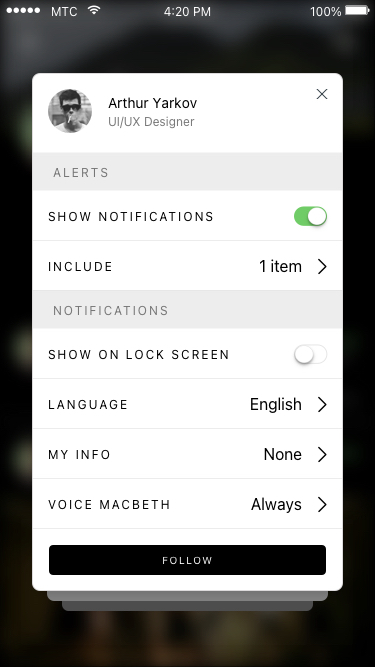
Text in this UI design:
UI/UX Designer
Arthur Yarkov